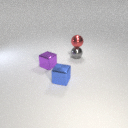
small blue metal cube to the left of small gray metal sphere